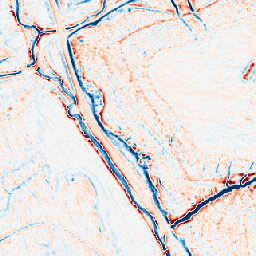
Category: multiscale
Decomposition family: dog_multiscale
Decomposition parameters: sigma_ratio: 1.6
n_scales: 3
base_sigma: 0.5
Upsampling method: area
Upsampling parameters: scale: 8
Upsampling scale: 8